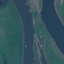
Land use / land cover class: River